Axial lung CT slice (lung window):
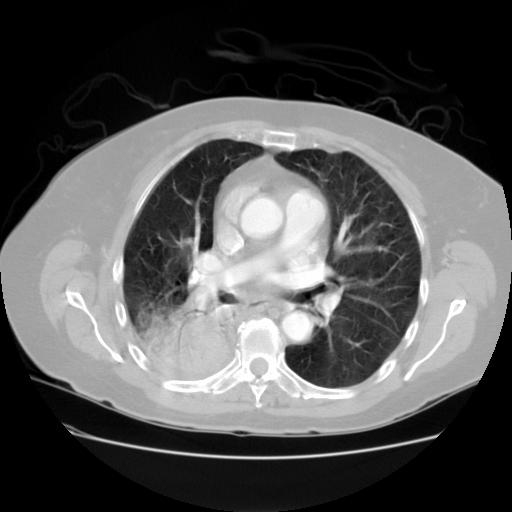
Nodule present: no